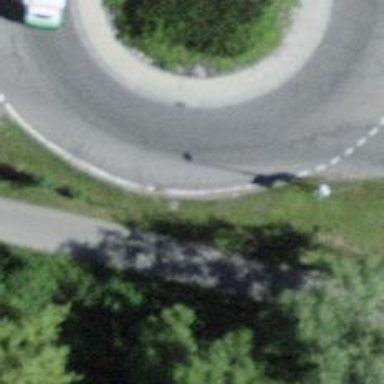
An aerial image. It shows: Secondary road with asphalt surface leading to roundabout junction.